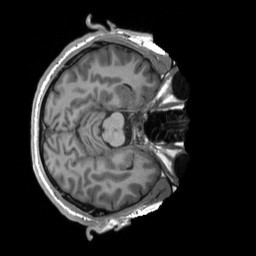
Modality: T1w
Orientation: axial
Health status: healthy
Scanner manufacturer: siemens
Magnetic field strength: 3 T
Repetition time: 2.3 s
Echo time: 0.00207 s